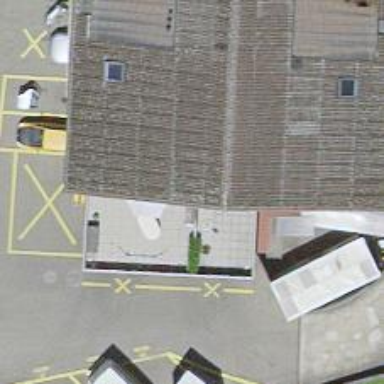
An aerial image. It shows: Car wash facility.